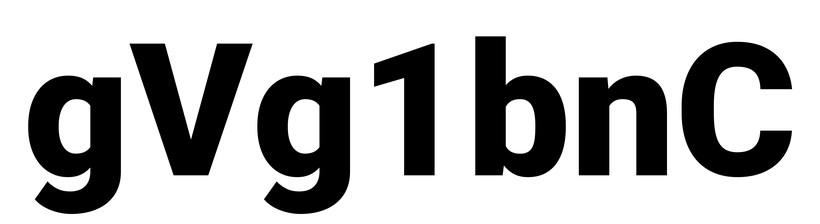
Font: Roboto_Black